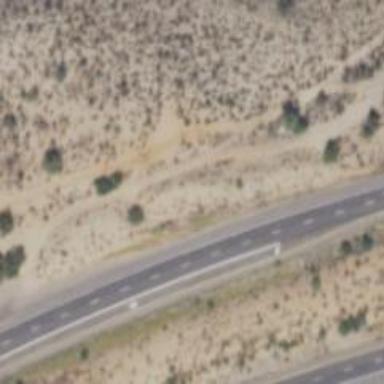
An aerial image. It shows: Abandoned road.